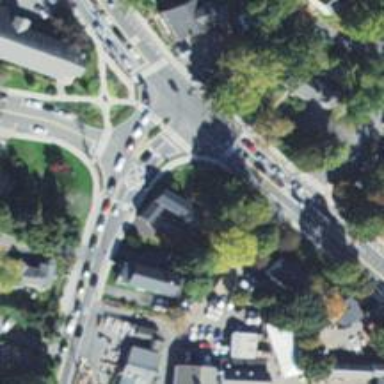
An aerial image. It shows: Marked crossing on footway.